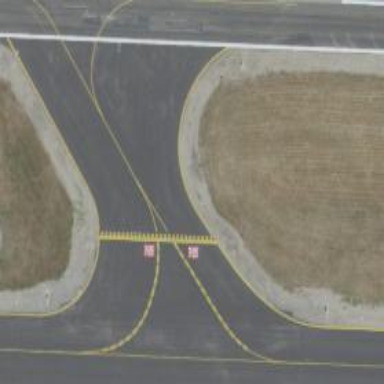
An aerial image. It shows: View of taxiway at the airport.